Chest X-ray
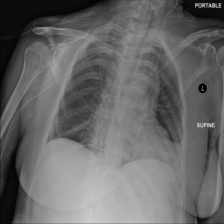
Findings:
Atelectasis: negative
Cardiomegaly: negative
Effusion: negative
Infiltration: positive
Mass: negative
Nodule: negative
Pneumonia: negative
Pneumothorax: negative
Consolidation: negative
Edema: negative
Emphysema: negative
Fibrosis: negative
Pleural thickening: negative
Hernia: negative